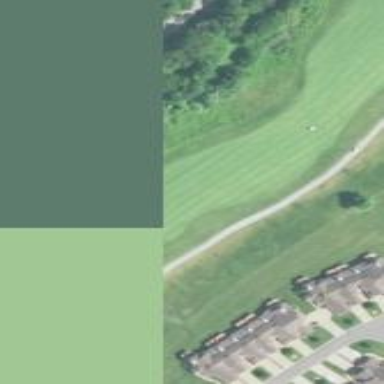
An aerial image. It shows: Scenic golf fairway.